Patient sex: F
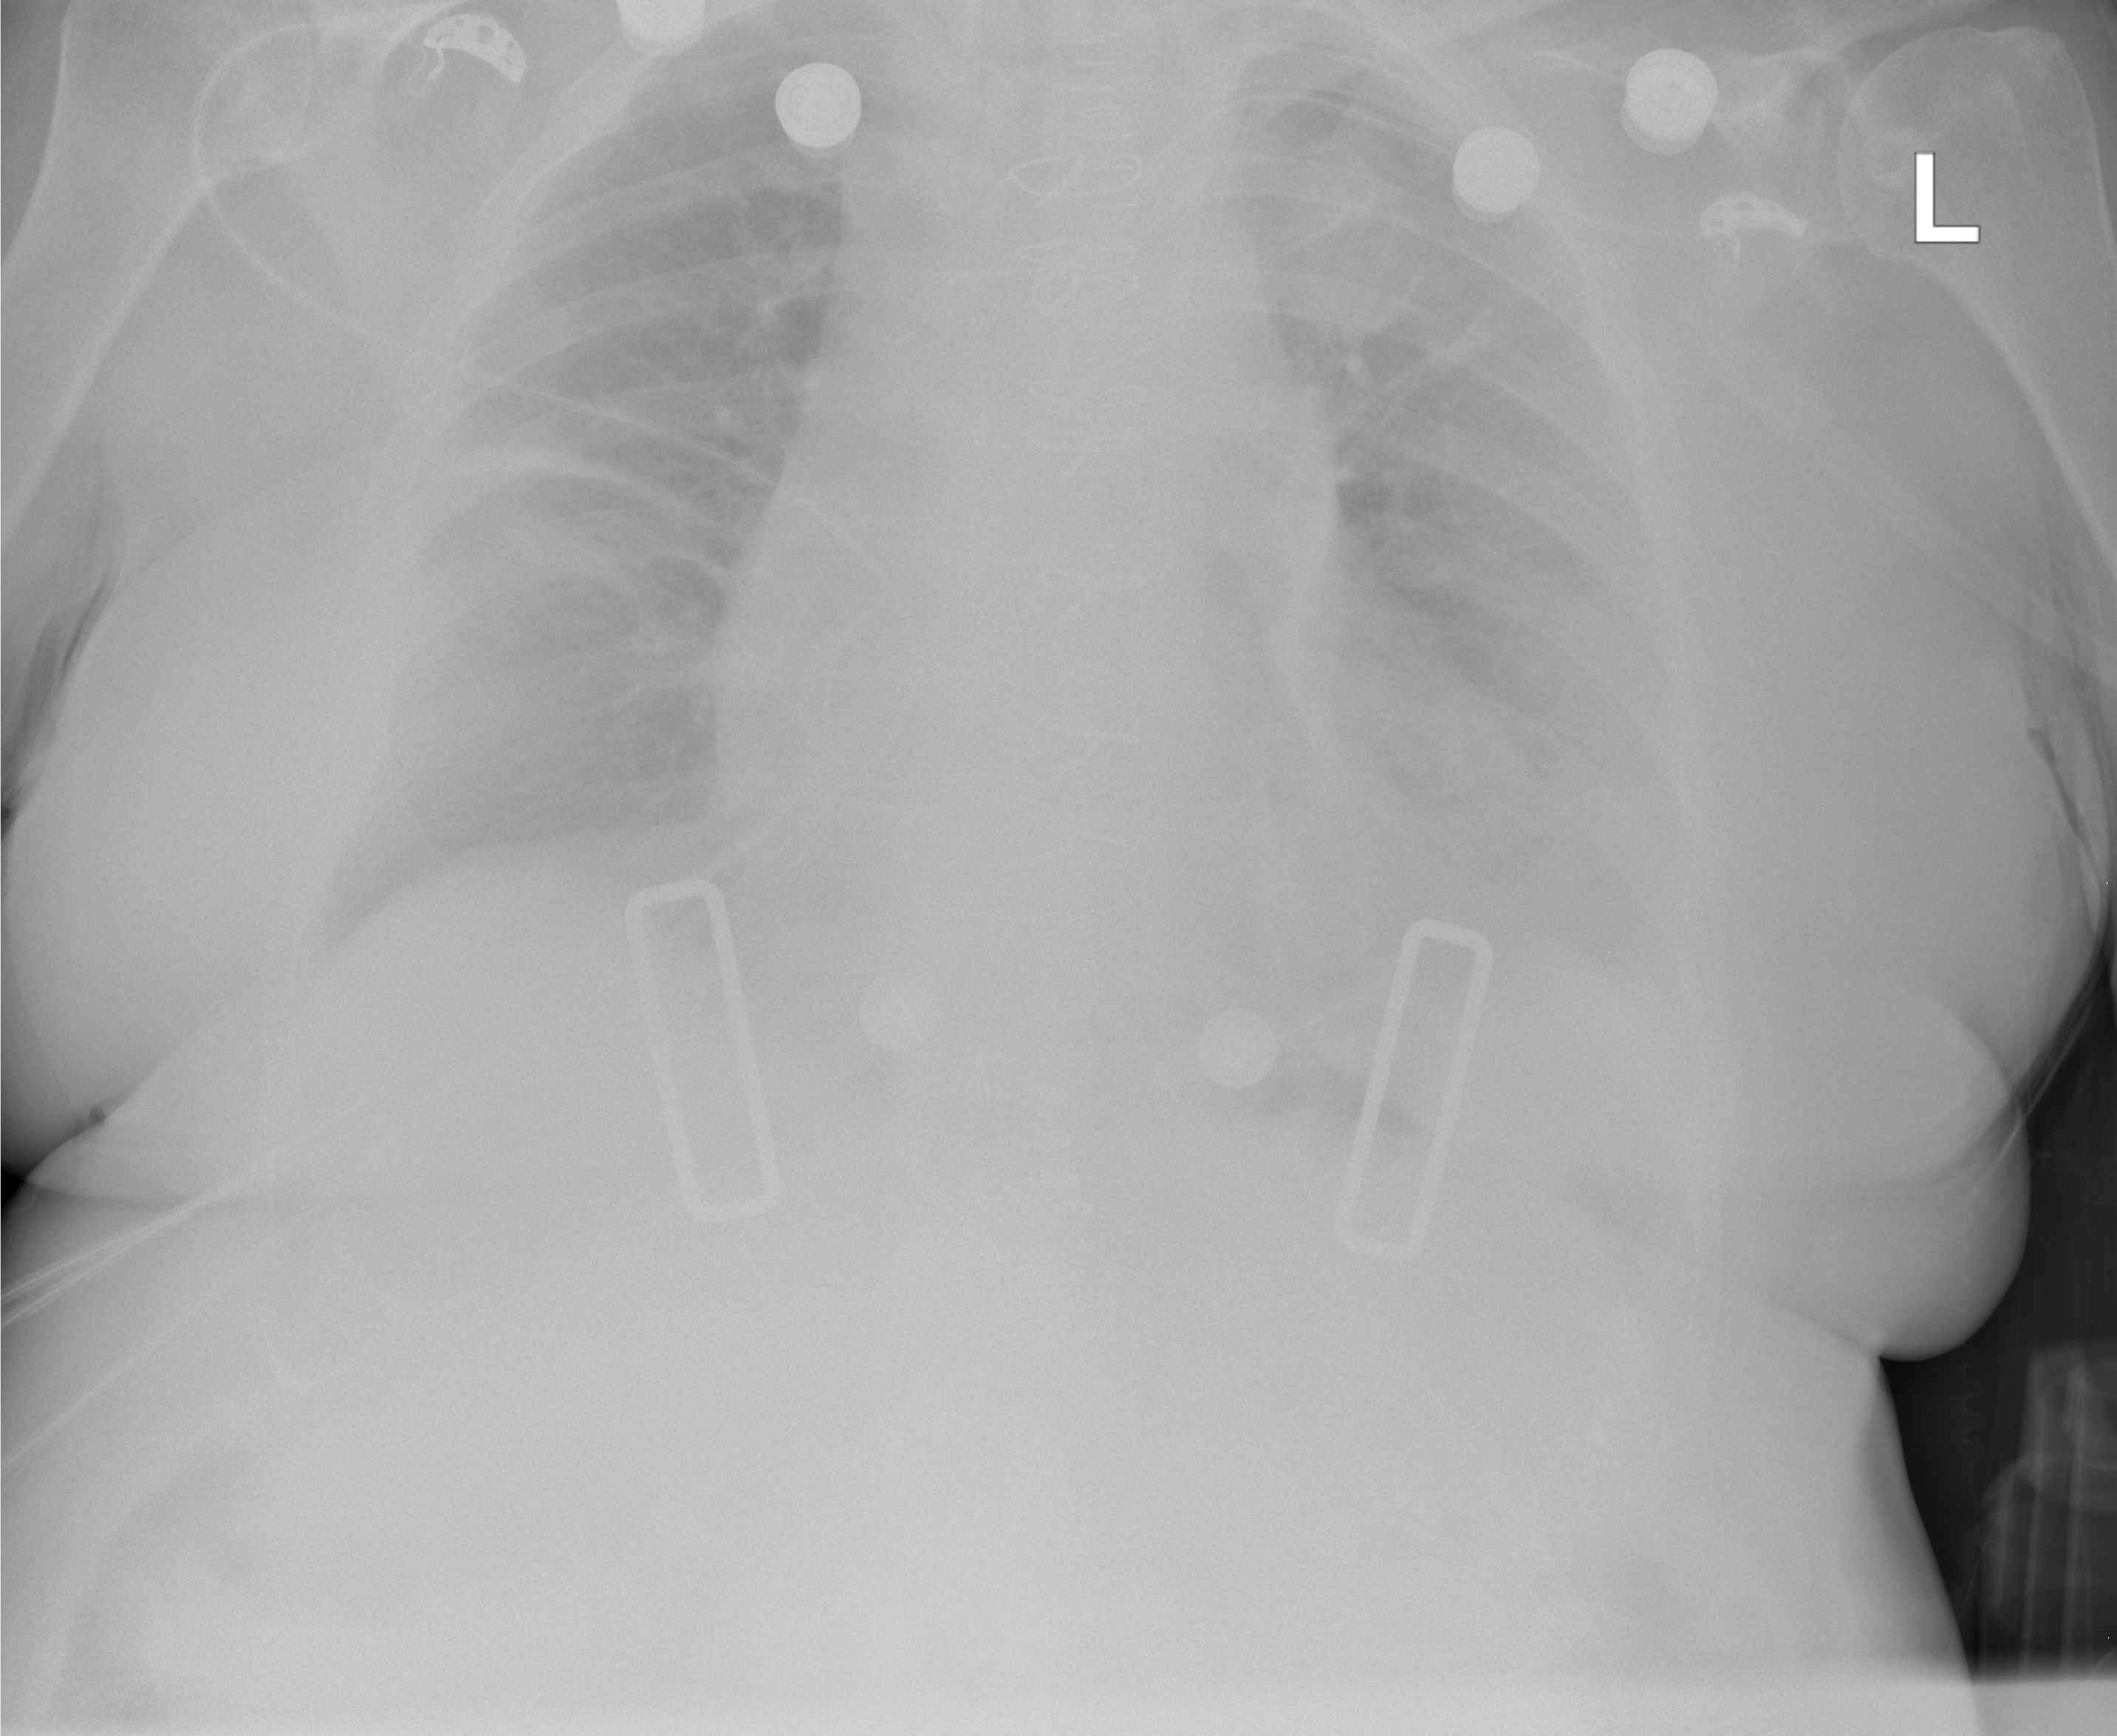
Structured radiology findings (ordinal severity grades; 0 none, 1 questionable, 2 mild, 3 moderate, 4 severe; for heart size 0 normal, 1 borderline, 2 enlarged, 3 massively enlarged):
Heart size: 2
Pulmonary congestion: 0
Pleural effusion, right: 2
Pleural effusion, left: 2
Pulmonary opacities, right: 0
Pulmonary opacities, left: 0
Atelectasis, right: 2
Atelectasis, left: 2